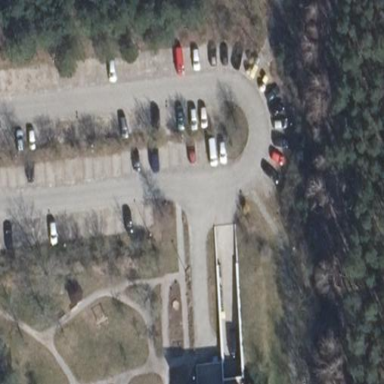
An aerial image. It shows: Parking area with surface.